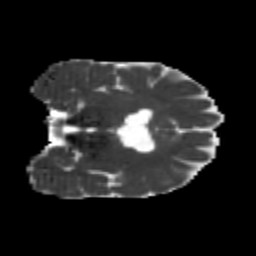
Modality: MD
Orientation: coronal
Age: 21
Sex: male
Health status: healthy
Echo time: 0.074 s